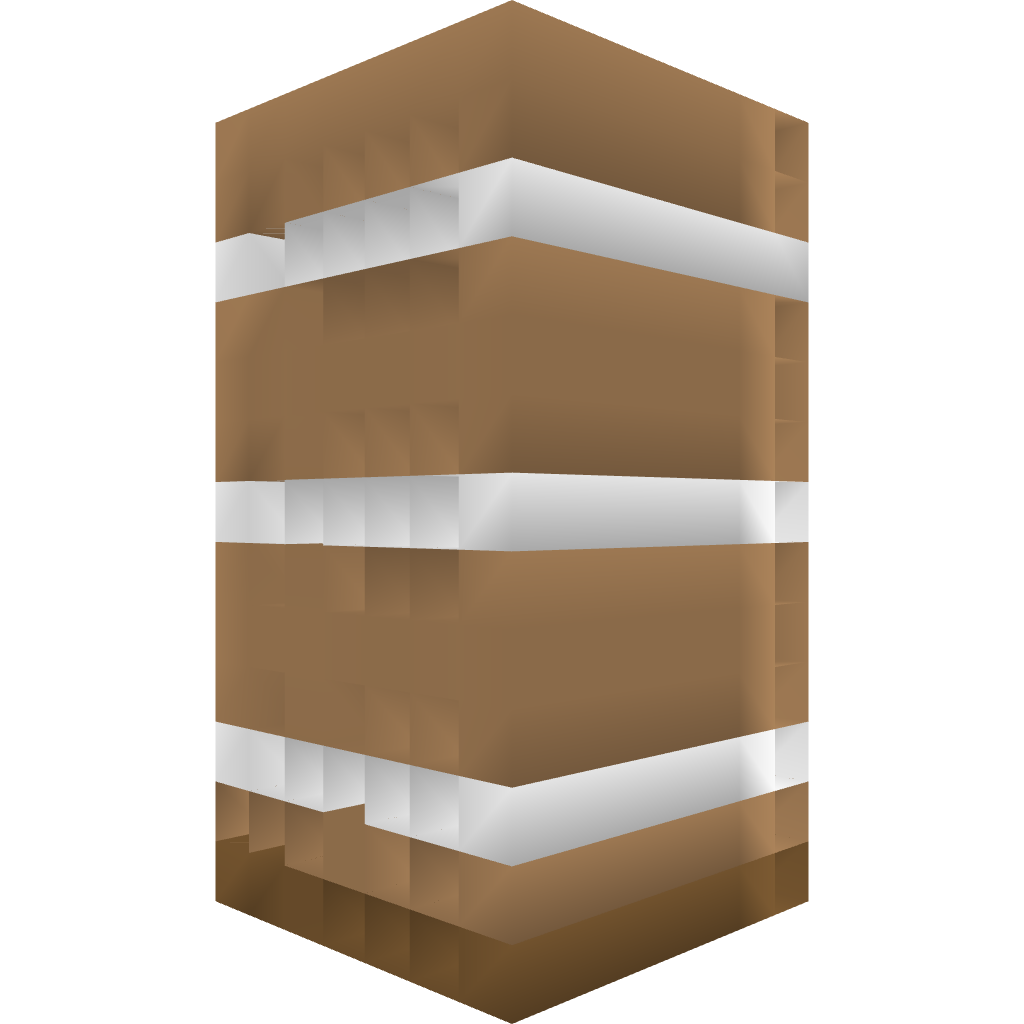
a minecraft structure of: Tower House bad low quality